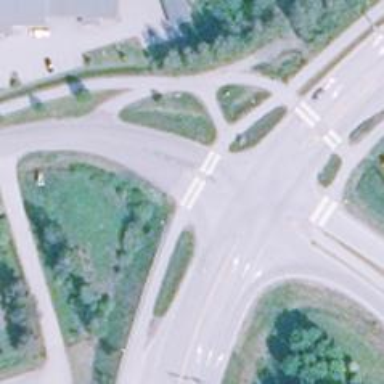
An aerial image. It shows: Uncontrolled road crossing.